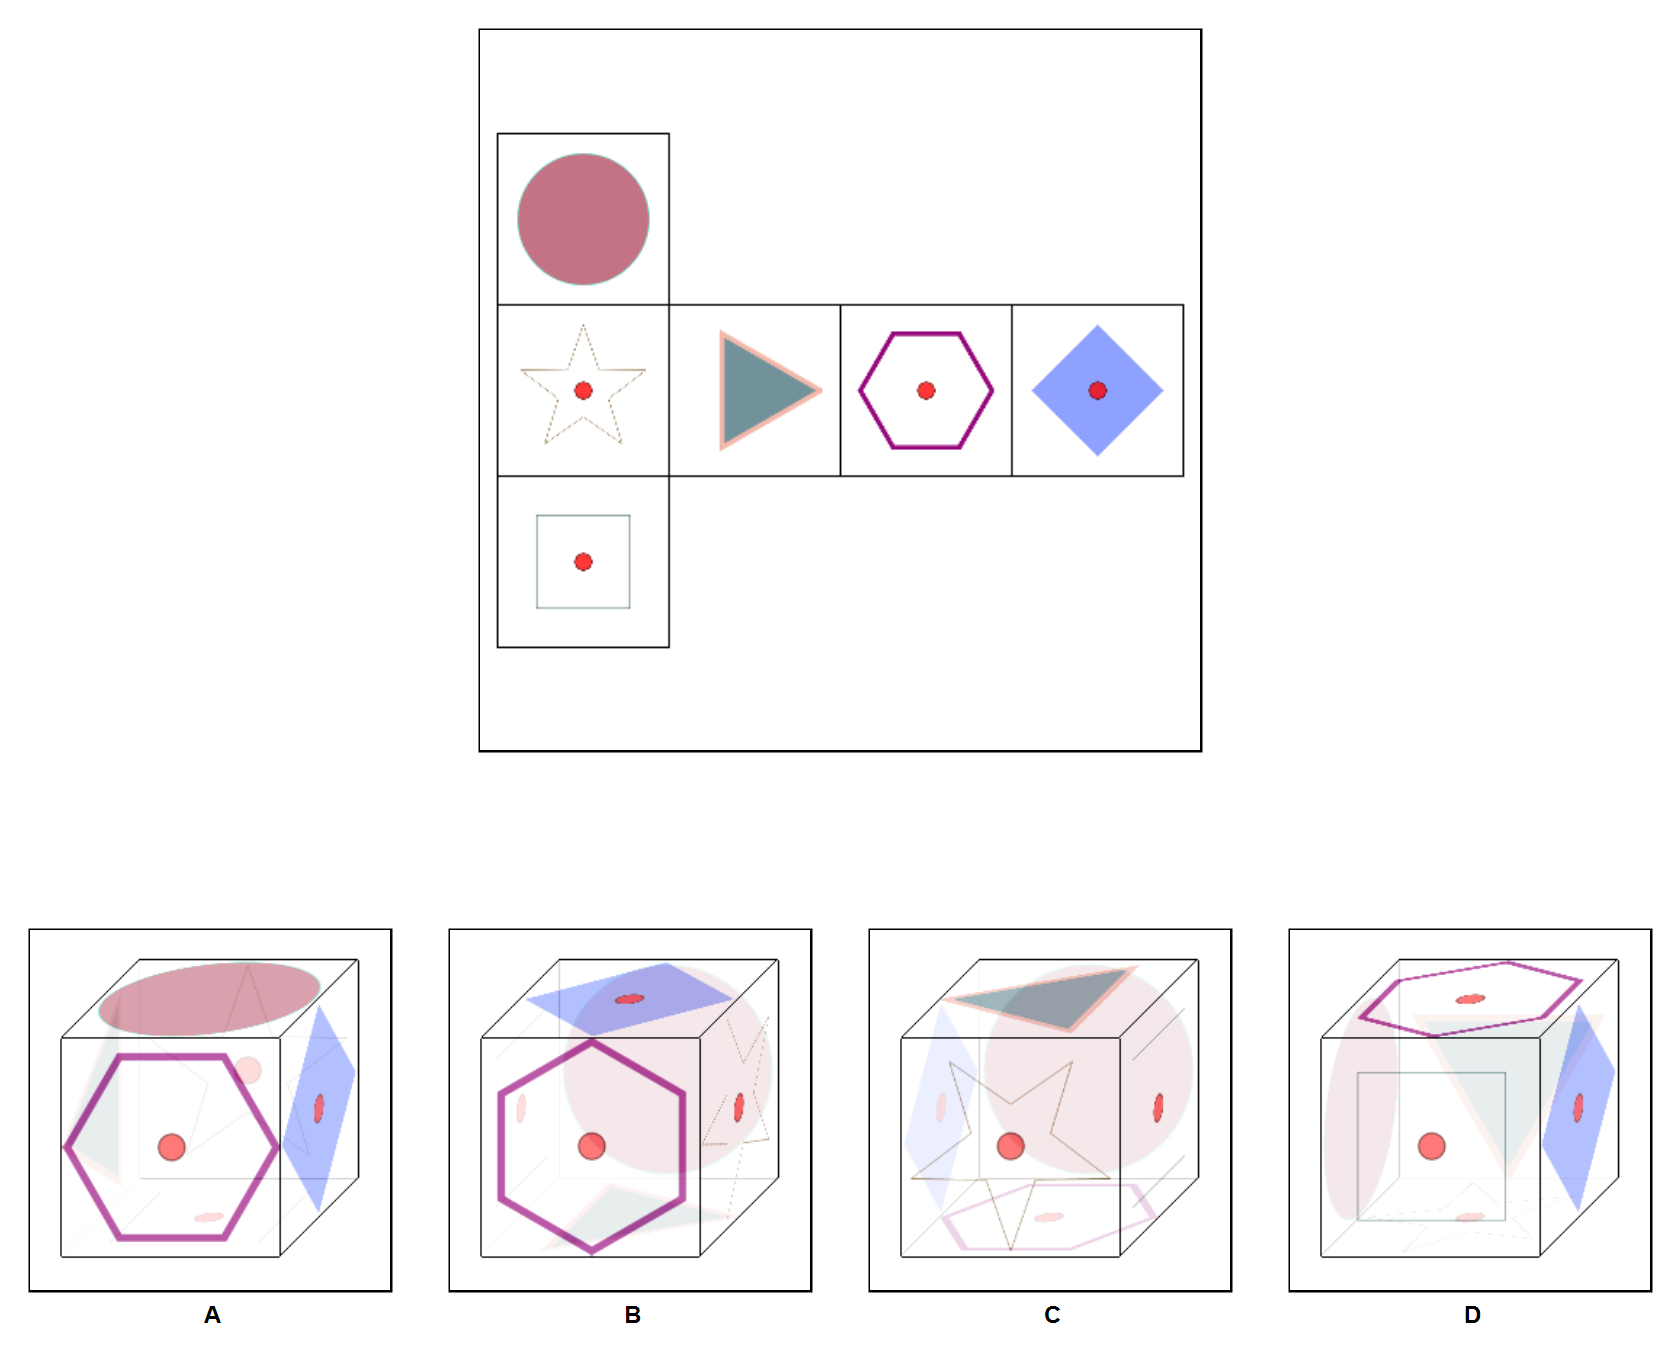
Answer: A